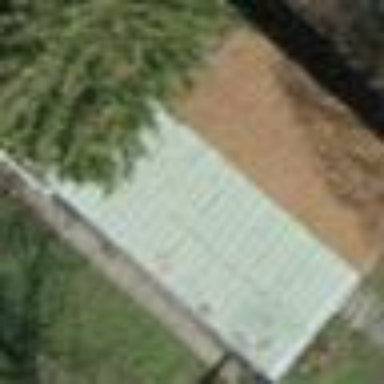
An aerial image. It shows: View of roof of building.